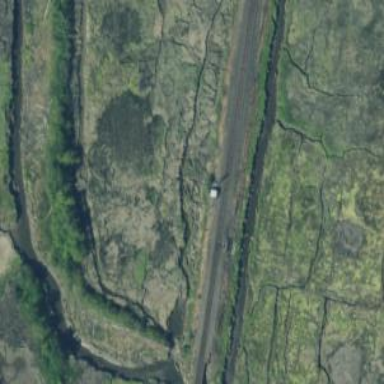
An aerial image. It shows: Railway track.